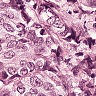
Metastatic tissue present: yes